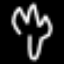
Label: fork